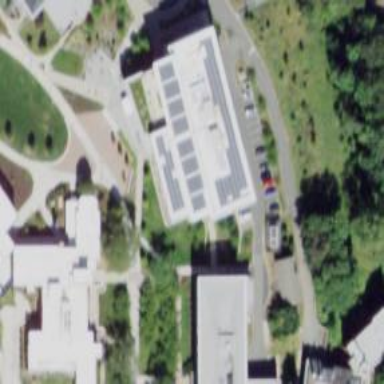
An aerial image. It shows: View of university building.